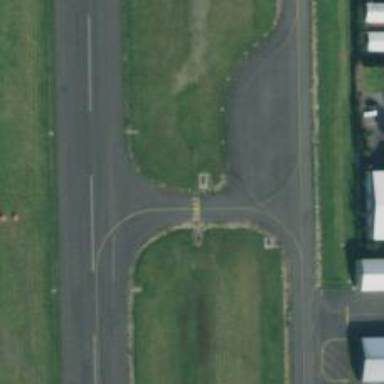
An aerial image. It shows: Image of taxiway at airport.